Question: am facing a strange problem, I have generated my layout file using RelativeLayout. however while reading top of one of the child's present in it is being returned as zero,which is causing my whole animation logic go for toss.
My idea is to animate them from bottom of screen, to there initial position. below is my code, any help from you all will be highly appreciated.
My layout file.
'''
<?xml version="1.0" encoding="utf-8"?>
<RelativeLayout xmlns:android="http://schemas.android.com/apk/res/android"
android:layout_width="match_parent"
android:layout_height="match_parent"
android:gravity="center_horizontal"
android:paddingLeft="35dp"
android:paddingRight="35dp" >
<LinearLayout
android:id="@+id/msgs"
android:layout_width="match_parent"
android:layout_height="wrap_content"
android:layout_alignParentBottom="true"
android:layout_marginBottom="35dp"
android:layout_marginTop="25dp"
android:orientation="vertical" >
<TextView
android:layout_width="match_parent"
android:layout_height="wrap_content"
android:layout_marginBottom="20dp"
android:gravity="center_horizontal"
android:text="@string/share"
android:textColor="@android:color/black"
android:textSize="26dp"
android:typeface="monospace" />
<TextView
android:layout_width="match_parent"
android:layout_height="48dp"
android:layout_gravity="top"
android:maxLines="3"
android:text="@string/share_message"
android:textColor="@android:color/black"
android:textSize="14dp"
android:typeface="sans" />
</LinearLayout>
<ImageView
android:id="@+id/view_twitter"
android:layout_width="wrap_content"
android:layout_height="wrap_content"
android:layout_centerInParent="true"
android:layout_above="@id/msgs"
android:layout_marginEnd="25dp"
android:scaleType="fitCenter"
android:src="@drawable/circle_twitter" />
<ImageView
android:id="@+id/view_facebook"
android:layout_width="wrap_content"
android:layout_height="wrap_content"
android:layout_above="@id/msgs"
android:layout_marginEnd="25dp"
android:scaleType="fitCenter"
android:layout_toStartOf="@id/view_twitter"
android:src="@drawable/facebook_circle" />
<ImageView
android:id="@+id/view_google"
android:layout_width="wrap_content"
android:layout_height="wrap_content"
android:layout_above="@id/msgs"
android:layout_marginEnd="25dp"
android:layout_toEndOf="@id/view_twitter"
android:scaleType="fitCenter"
android:src="@drawable/google_circle" />
</RelativeLayout>
'''
My Fragment code, where am animating them
'''
import android.animation.Animator;
import android.animation.Animator.AnimatorListener;
import android.animation.AnimatorSet;
import android.animation.ObjectAnimator;
import android.graphics.Point;
import android.os.Bundle;
import android.support.v4.app.Fragment;
import android.view.Display;
import android.view.LayoutInflater;
import android.view.View;
import android.view.ViewGroup;
import android.view.animation.AccelerateDecelerateInterpolator;
public class IntroFragmentThird extends Fragment{
View google;
View twitter;
View facebook;
View messagePanel;
int screenHeight;
int screenWidth;
int offset;
float beginPoint;
@Override
public void onCreate(Bundle savedInstanceState) {
// TODO Auto-generated method stub
super.onCreate(savedInstanceState);
Display display = getActivity().getWindowManager().getDefaultDisplay();
Point size = new Point();
display.getSize(size);
screenWidth = size.x;
screenHeight = size.y;
offset = screenHeight + 200; // start from 200px below screen height
}
@Override
public View onCreateView(LayoutInflater inflater, ViewGroup container,
Bundle savedInstanceState) {
View view = inflater.inflate(R.layout.intro3_layout, container, false);
google = view.findViewById(R.id.view_google);
facebook = view.findViewById(R.id.view_facebook);
twitter = view.findViewById(R.id.view_twitter);
messagePanel = view.findViewById(R.id.msgs);
google.setVisibility(View.GONE); // Initial view visibility will be gone
facebook.setVisibility(View.GONE);
twitter.setVisibility(View.GONE);
beginPoint = twitter.getTop(); // this is coming as ZERO
return view;
}
@Override
public void onResume() {
// TODO Auto-generated method stub
super.onResume();
System.out.println("#### Top : " + beginPoint);
playScreenAnimation();
}
public void playScreenAnimation(){
facebook.clearAnimation();
facebook.setVisibility(View.GONE);
facebook.clearAnimation();
facebook.setVisibility(View.GONE);
facebook.clearAnimation();
facebook.setVisibility(View.GONE);
ObjectAnimator anim1 = ObjectAnimator.ofFloat(facebook, "y", offset , beginPoint);
anim1.setInterpolator(new AccelerateDecelerateInterpolator());
anim1.setDuration(1000);
anim1.setStartDelay(1000);
anim1.addListener(new AnimatorListener(){
@Override
public void onAnimationStart(Animator animation) {
facebook.setVisibility(View.VISIBLE);
}
@Override
public void onAnimationEnd(Animator animation) {
// TODO Auto-generated method stub
}
@Override
public void onAnimationCancel(Animator animation) {
// TODO Auto-generated method stub
}
@Override
public void onAnimationRepeat(Animator animation) {
// TODO Auto-generated method stub
}
});
ObjectAnimator anim2 = ObjectAnimator.ofFloat(twitter, "y", offset , beginPoint);
anim2.setInterpolator(new AccelerateDecelerateInterpolator());
anim2.setDuration(1000);
anim2.addListener(new AnimatorListener(){
@Override
public void onAnimationStart(Animator animation) {
twitter.setVisibility(View.VISIBLE);
}
@Override
public void onAnimationEnd(Animator animation) {
// TODO Auto-generated method stub
}
@Override
public void onAnimationCancel(Animator animation) {
// TODO Auto-generated method stub
}
@Override
public void onAnimationRepeat(Animator animation) {
// TODO Auto-generated method stub
}
});
ObjectAnimator anim3 = ObjectAnimator.ofFloat(google, "y", offset , beginPoint);
anim3.setInterpolator(new AccelerateDecelerateInterpolator());
anim3.setDuration(1000);
anim3.setStartDelay(1000);
anim3.addListener(new AnimatorListener(){
@Override
public void onAnimationStart(Animator animation) {
google.setVisibility(View.VISIBLE);
}
@Override
public void onAnimationEnd(Animator animation) {
// TODO Auto-generated method stub
}
@Override
public void onAnimationCancel(Animator animation) {
// TODO Auto-generated method stub
}
@Override
public void onAnimationRepeat(Animator animation) {
// TODO Auto-generated method stub
}
});
AnimatorSet set = new AnimatorSet();
set.playTogether(anim2,anim1,anim3);
set.start();
}
}
'''
Here is screenshot of, initial state of views (those three fb, g+, twitter circles are being animated)

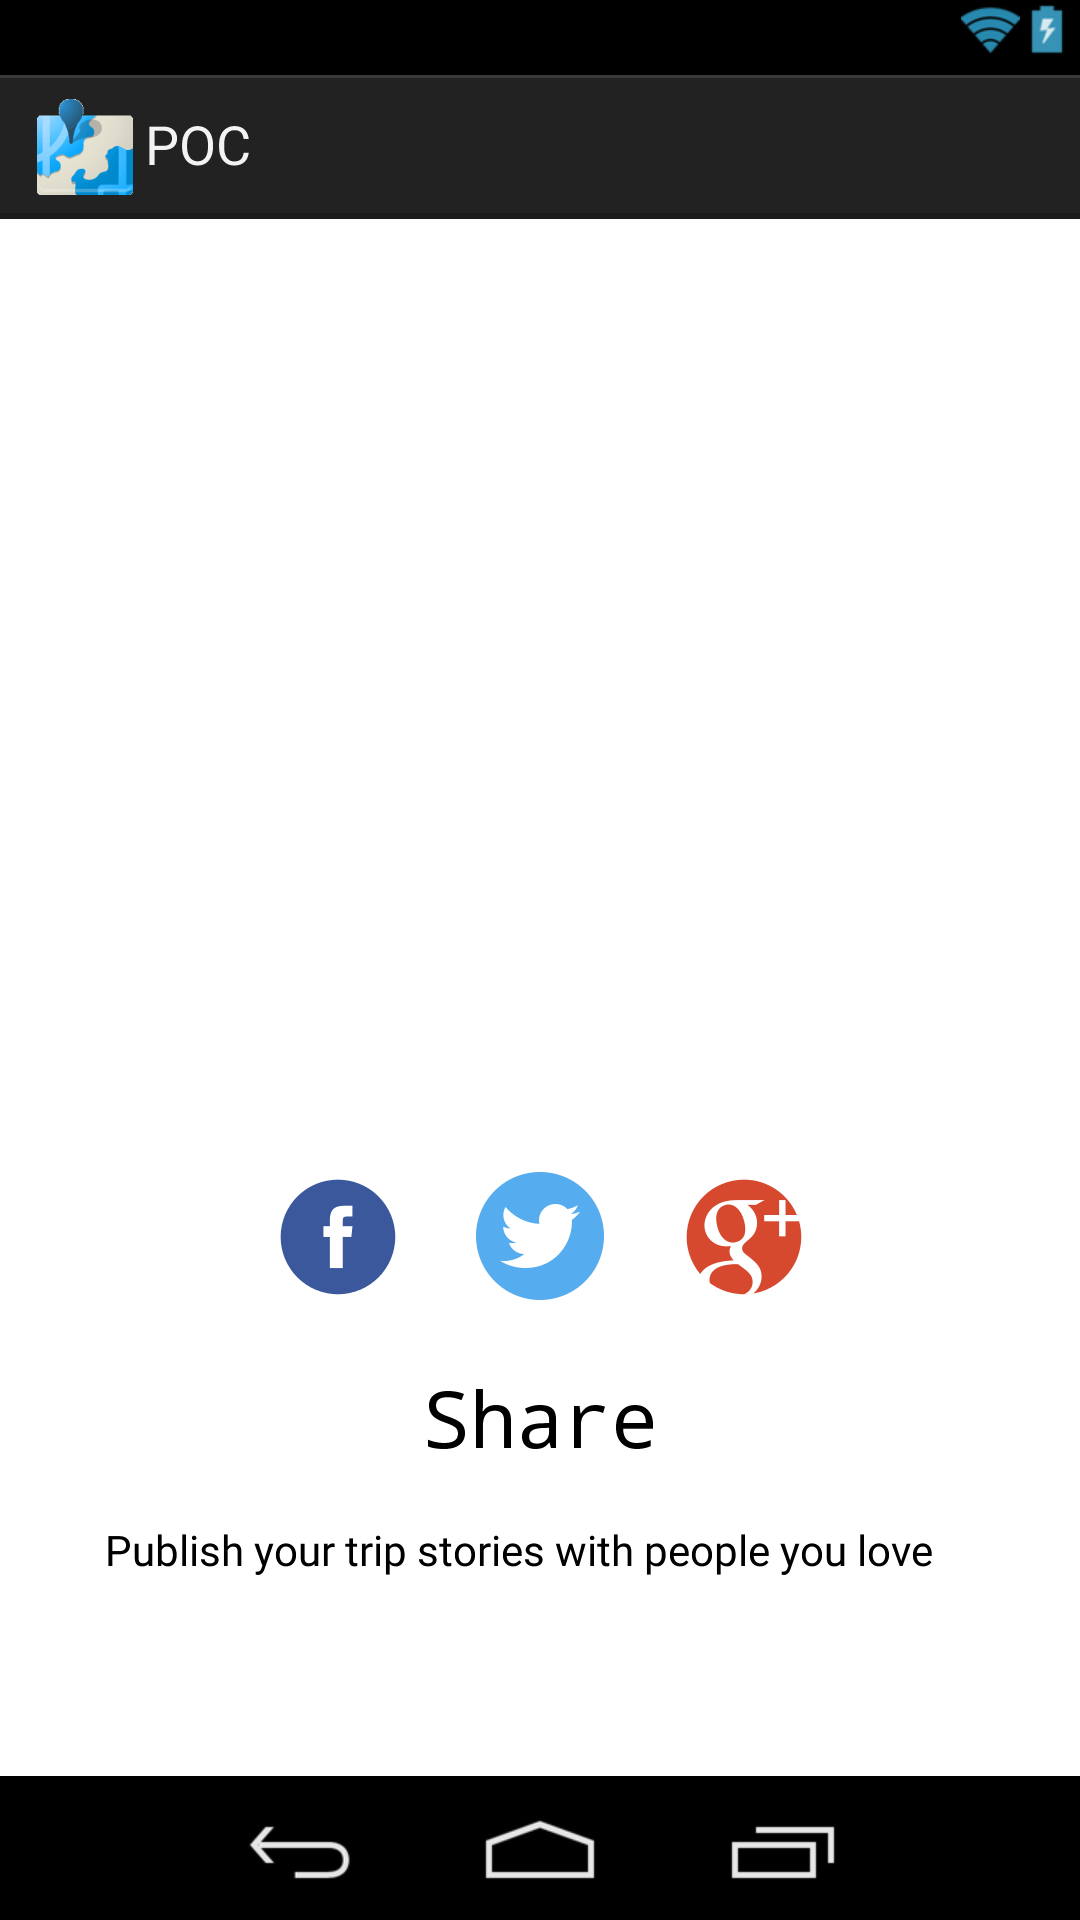
Answer: Alright I solved it, instead of using object animator, i ended up using view animation, and animating views considering there relative positions.
'''
facebook.clearAnimation();
facebook.setVisibility(View.INVISIBLE);
google.clearAnimation();
google.setVisibility(View.INVISIBLE);
twitter.clearAnimation();
twitter.setVisibility(View.INVISIBLE);
TranslateAnimation anim1 = new TranslateAnimation(Animation.RELATIVE_TO_SELF,0,Animation.RELATIVE_TO_SELF,0
,Animation.RELATIVE_TO_SELF,offset,Animation.RELATIVE_TO_SELF,0);
anim1.setDuration(1000);
anim1.setInterpolator(new AccelerateDecelerateInterpolator());
anim1.setAnimationListener(new AnimationListener(){
@Override
public void onAnimationStart(Animation animation) {
facebook.setVisibility(View.VISIBLE);
}
@Override
public void onAnimationEnd(Animation animation) {
// TODO Auto-generated method stub
}
@Override
public void onAnimationRepeat(Animation animation) {
// TODO Auto-generated method stub
}
});
TranslateAnimation anim2 = new TranslateAnimation(Animation.RELATIVE_TO_SELF,0,Animation.RELATIVE_TO_SELF,0
,Animation.RELATIVE_TO_SELF,offset,Animation.RELATIVE_TO_SELF,0);
anim2.setDuration(750);
//anim2.setStartOffset(500);
anim2.setInterpolator(new AccelerateDecelerateInterpolator());
anim2.setAnimationListener(new AnimationListener(){
@Override
public void onAnimationStart(Animation animation) {
twitter.setVisibility(View.VISIBLE);
}
@Override
public void onAnimationEnd(Animation animation) {
// TODO Auto-generated method stub
}
@Override
public void onAnimationRepeat(Animation animation) {
// TODO Auto-generated method stub
}
});
TranslateAnimation anim3 = new TranslateAnimation(Animation.RELATIVE_TO_SELF,0,Animation.RELATIVE_TO_SELF,0
,Animation.RELATIVE_TO_SELF,offset,Animation.RELATIVE_TO_SELF,0);
anim3.setDuration(750);
anim3.setStartOffset(500);
anim3.setInterpolator(new AccelerateDecelerateInterpolator());
anim3.setAnimationListener(new AnimationListener(){
@Override
public void onAnimationStart(Animation animation) {
google.setVisibility(View.VISIBLE);
}
@Override
public void onAnimationEnd(Animation animation) {
// TODO Auto-generated method stub
}
@Override
public void onAnimationRepeat(Animation animation) {
// TODO Auto-generated method stub
}
});
twitter.startAnimation(anim2);
facebook.startAnimation(anim1);
google.startAnimation(anim3);
'''